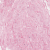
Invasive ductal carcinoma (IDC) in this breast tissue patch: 0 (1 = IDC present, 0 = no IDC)